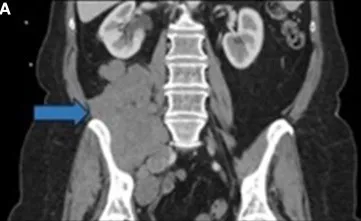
Staging CT scans and PET imaging of the primary tumor and metastatic lesion prior to radiation therapy. (A) Coronal section of the initial CT of the abdomen/pelvis with contrast identifying a large soft-tissue mass in the right retroperitoneal space overlying the right psoas muscle with extension into the right hemi-pelvis.
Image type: radiology (ct)